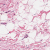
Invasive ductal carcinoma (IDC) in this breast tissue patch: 0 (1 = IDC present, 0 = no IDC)